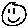
Label: smiley face